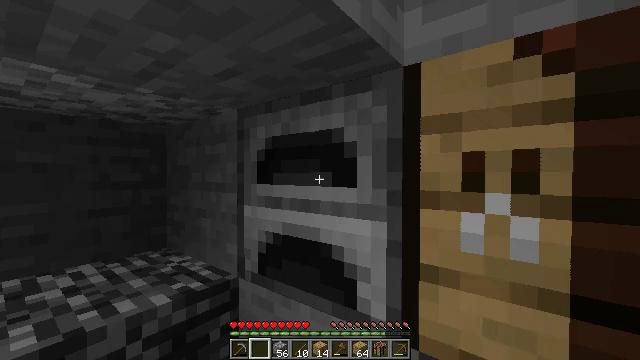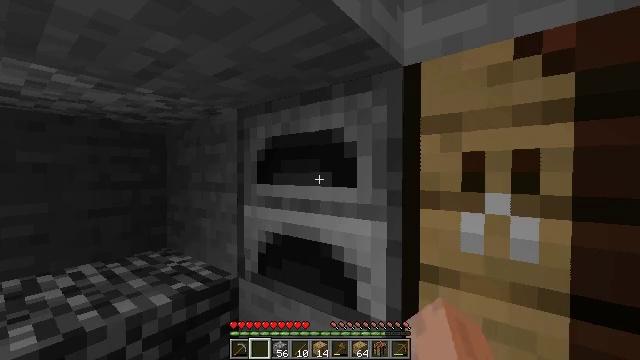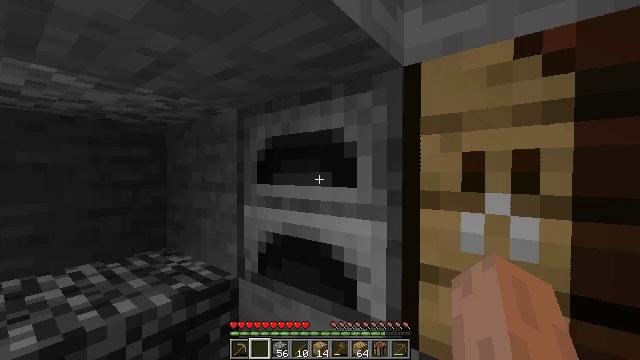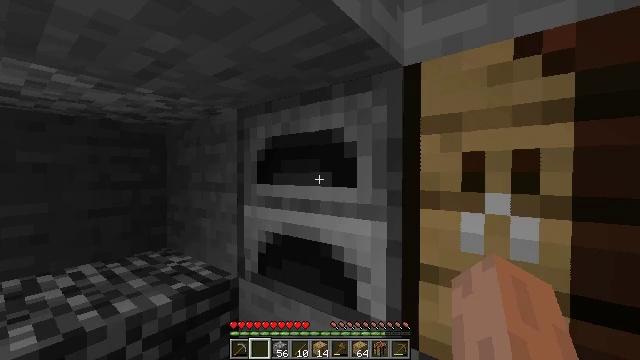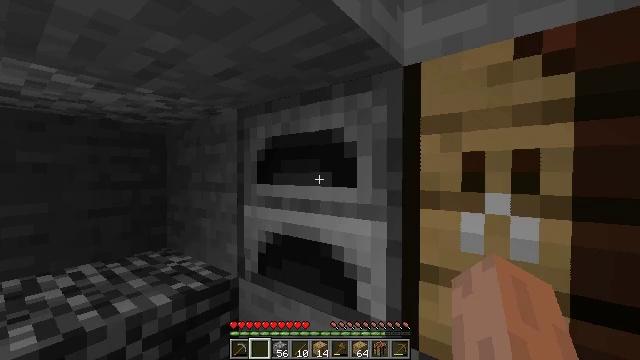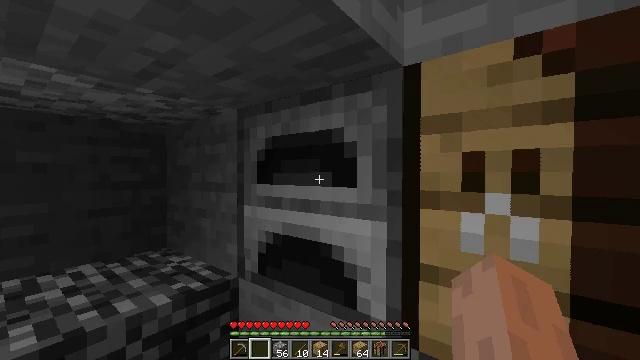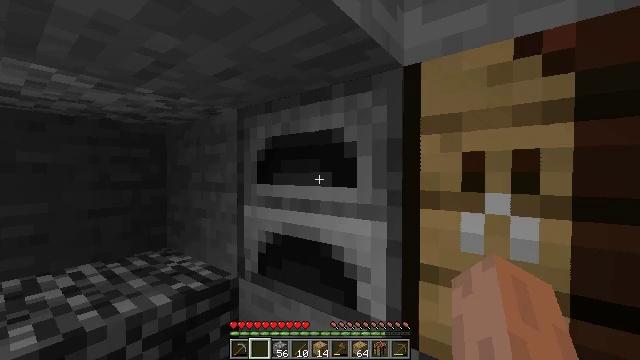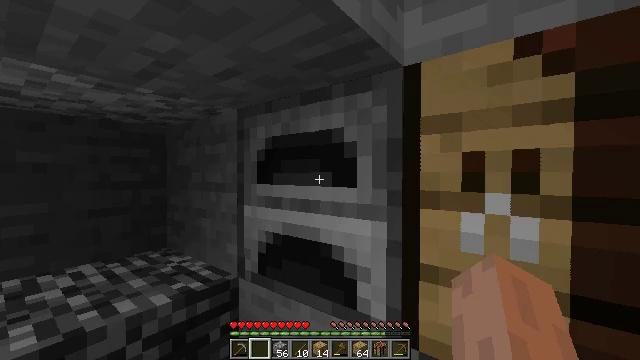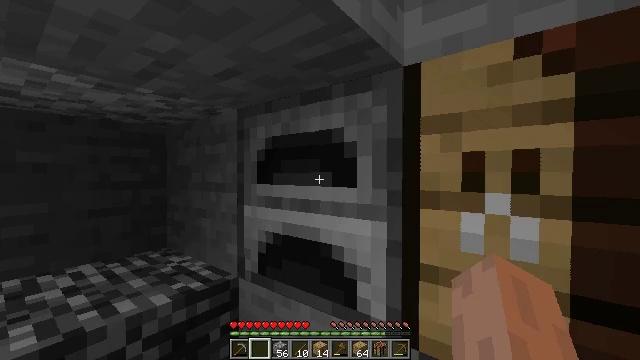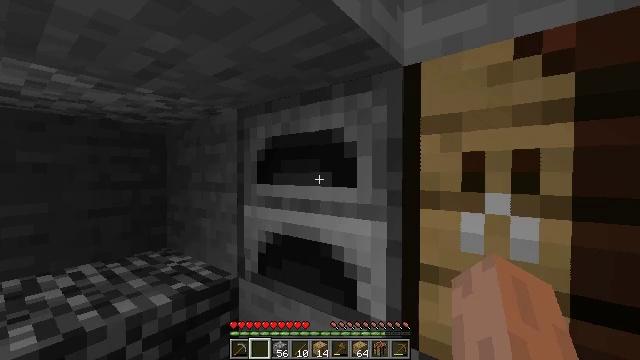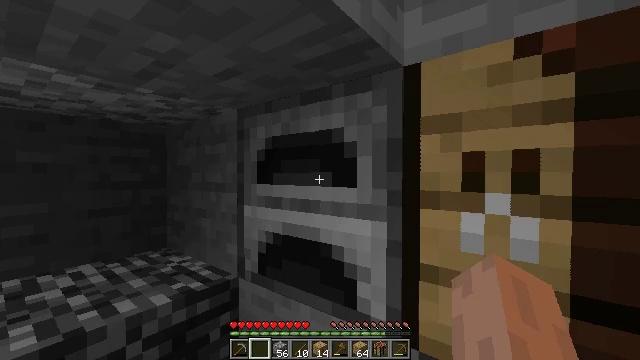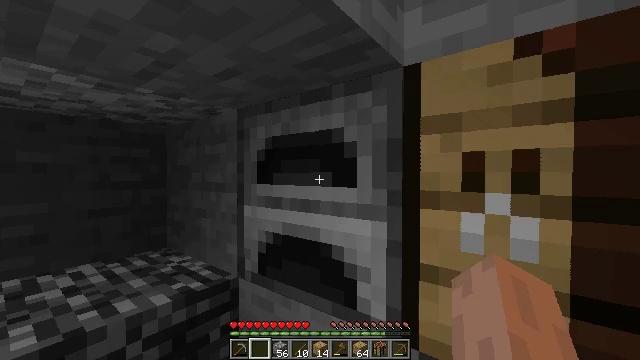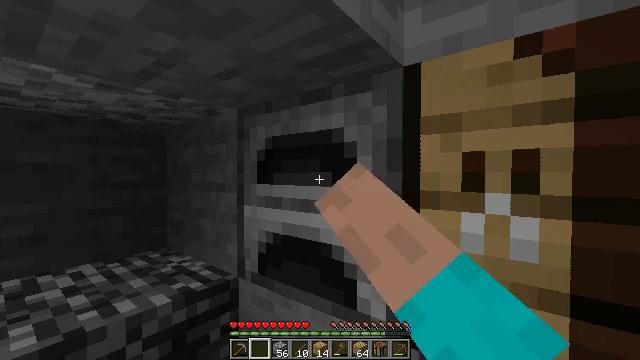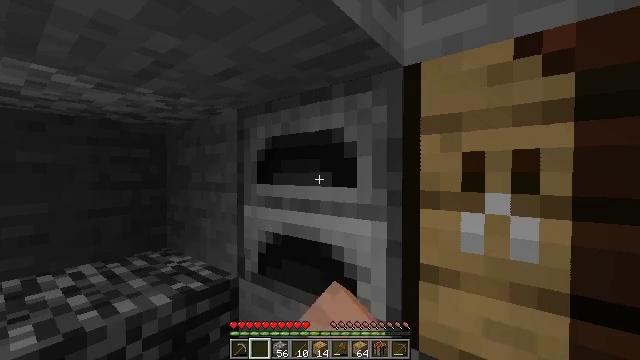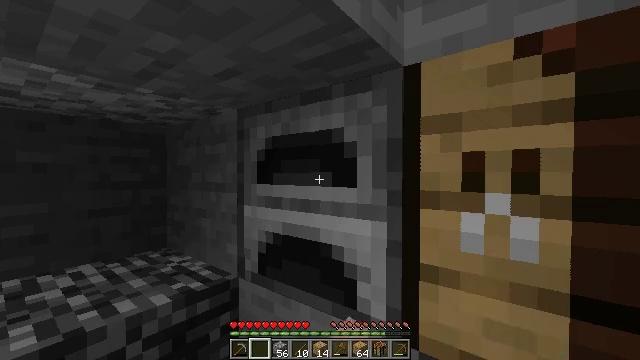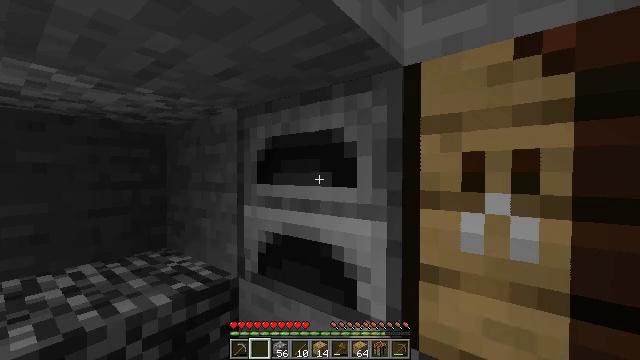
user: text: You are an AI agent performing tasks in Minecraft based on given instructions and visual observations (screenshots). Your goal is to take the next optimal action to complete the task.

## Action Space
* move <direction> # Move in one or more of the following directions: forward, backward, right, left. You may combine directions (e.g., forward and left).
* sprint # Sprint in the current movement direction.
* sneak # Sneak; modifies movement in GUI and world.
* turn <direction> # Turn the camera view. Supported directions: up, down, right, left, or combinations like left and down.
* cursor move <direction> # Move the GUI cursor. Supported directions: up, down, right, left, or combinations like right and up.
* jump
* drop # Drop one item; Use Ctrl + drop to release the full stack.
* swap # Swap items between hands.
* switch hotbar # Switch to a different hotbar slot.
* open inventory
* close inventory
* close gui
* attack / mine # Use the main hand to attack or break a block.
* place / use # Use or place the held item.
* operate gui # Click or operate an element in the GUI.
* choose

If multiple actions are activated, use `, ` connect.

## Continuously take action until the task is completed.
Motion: motion action
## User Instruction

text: Craft a torch.
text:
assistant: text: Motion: no_op
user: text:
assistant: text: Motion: no_op
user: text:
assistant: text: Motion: no_op
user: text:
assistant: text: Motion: no_op
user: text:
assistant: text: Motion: no_op
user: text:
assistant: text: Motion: no_op
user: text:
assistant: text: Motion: no_op
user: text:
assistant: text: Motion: no_op
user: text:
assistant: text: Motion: no_op
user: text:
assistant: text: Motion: no_op
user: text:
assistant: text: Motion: use / place
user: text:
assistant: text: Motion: use / place
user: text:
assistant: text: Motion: use / place
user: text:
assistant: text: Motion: no_op
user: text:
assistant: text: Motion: no_op
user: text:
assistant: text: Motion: open gui
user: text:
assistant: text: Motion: no_op
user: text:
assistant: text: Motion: no_op
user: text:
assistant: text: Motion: cursor move down
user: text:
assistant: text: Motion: cursor move left and down
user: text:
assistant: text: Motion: cursor move left
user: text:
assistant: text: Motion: no_op
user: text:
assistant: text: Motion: no_op
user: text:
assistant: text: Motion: cursor move right
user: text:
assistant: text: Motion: no_op
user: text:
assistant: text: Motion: no_op
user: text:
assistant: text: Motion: no_op
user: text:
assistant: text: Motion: no_op
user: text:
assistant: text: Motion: cursor move left
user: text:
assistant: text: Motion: cursor move left